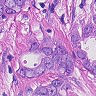
Metastatic tissue present: yes